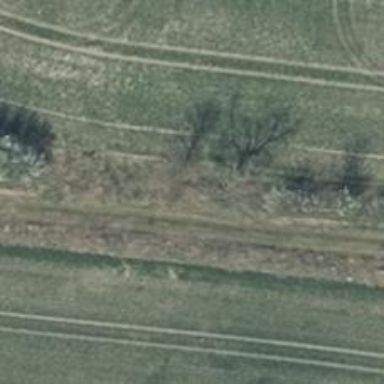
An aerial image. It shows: Row of deciduous broadleaved trees.